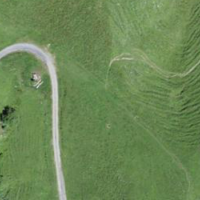
EUNIS habitat code: 23
Species observed at this site:
Rumex alpinus